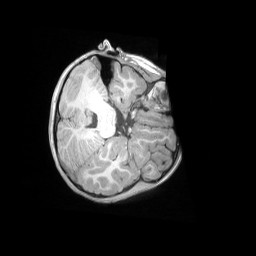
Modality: T1w
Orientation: axial
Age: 6
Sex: male
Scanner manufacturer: siemens
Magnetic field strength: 3 T
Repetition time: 2.53 s
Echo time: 0.00164 s